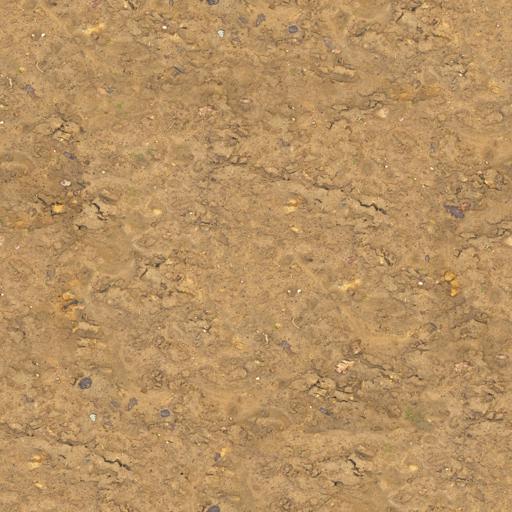
Tags: brown clay dirt dirty ground mud wet